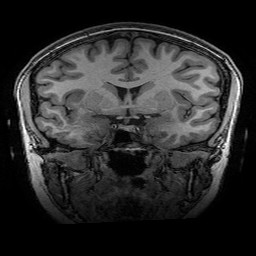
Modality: T1w
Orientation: sagittal
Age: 21
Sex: female
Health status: healthy